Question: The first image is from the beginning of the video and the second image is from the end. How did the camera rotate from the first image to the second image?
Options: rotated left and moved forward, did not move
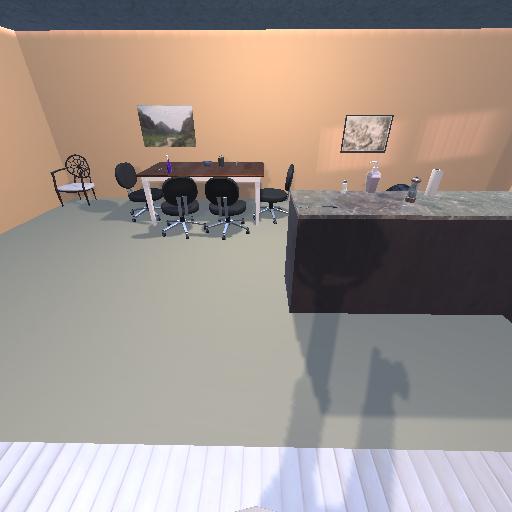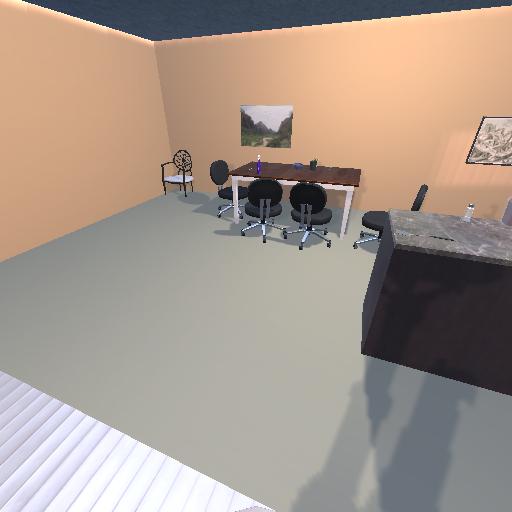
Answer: rotated left and moved forward